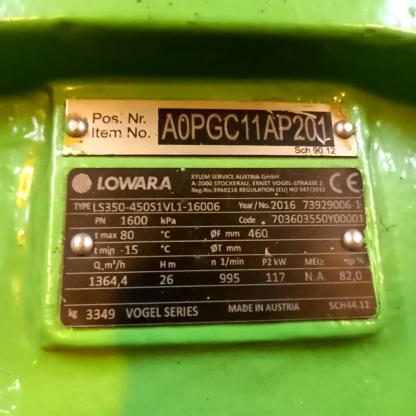
Klasa: tabliczka-znamionowa